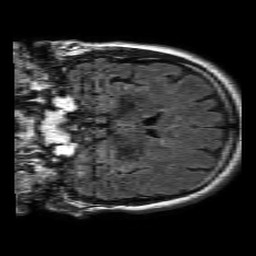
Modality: FLAIR
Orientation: coronal
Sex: male
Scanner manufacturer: philips
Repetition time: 11 s
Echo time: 0.125 s